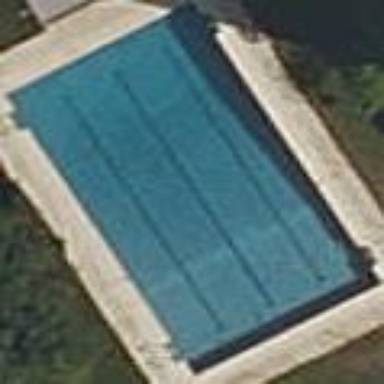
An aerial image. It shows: Swimming pool located in leisure land.